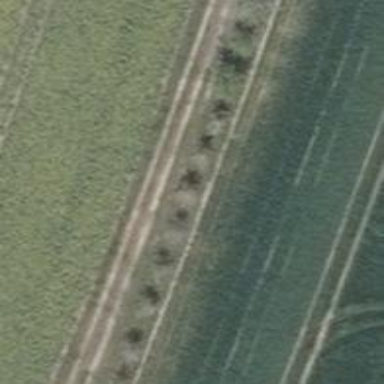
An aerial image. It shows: Dirt track road with grade 4 tracktype.